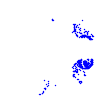
Particle: pion